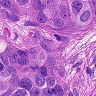
Metastatic tissue present: yes